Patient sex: M
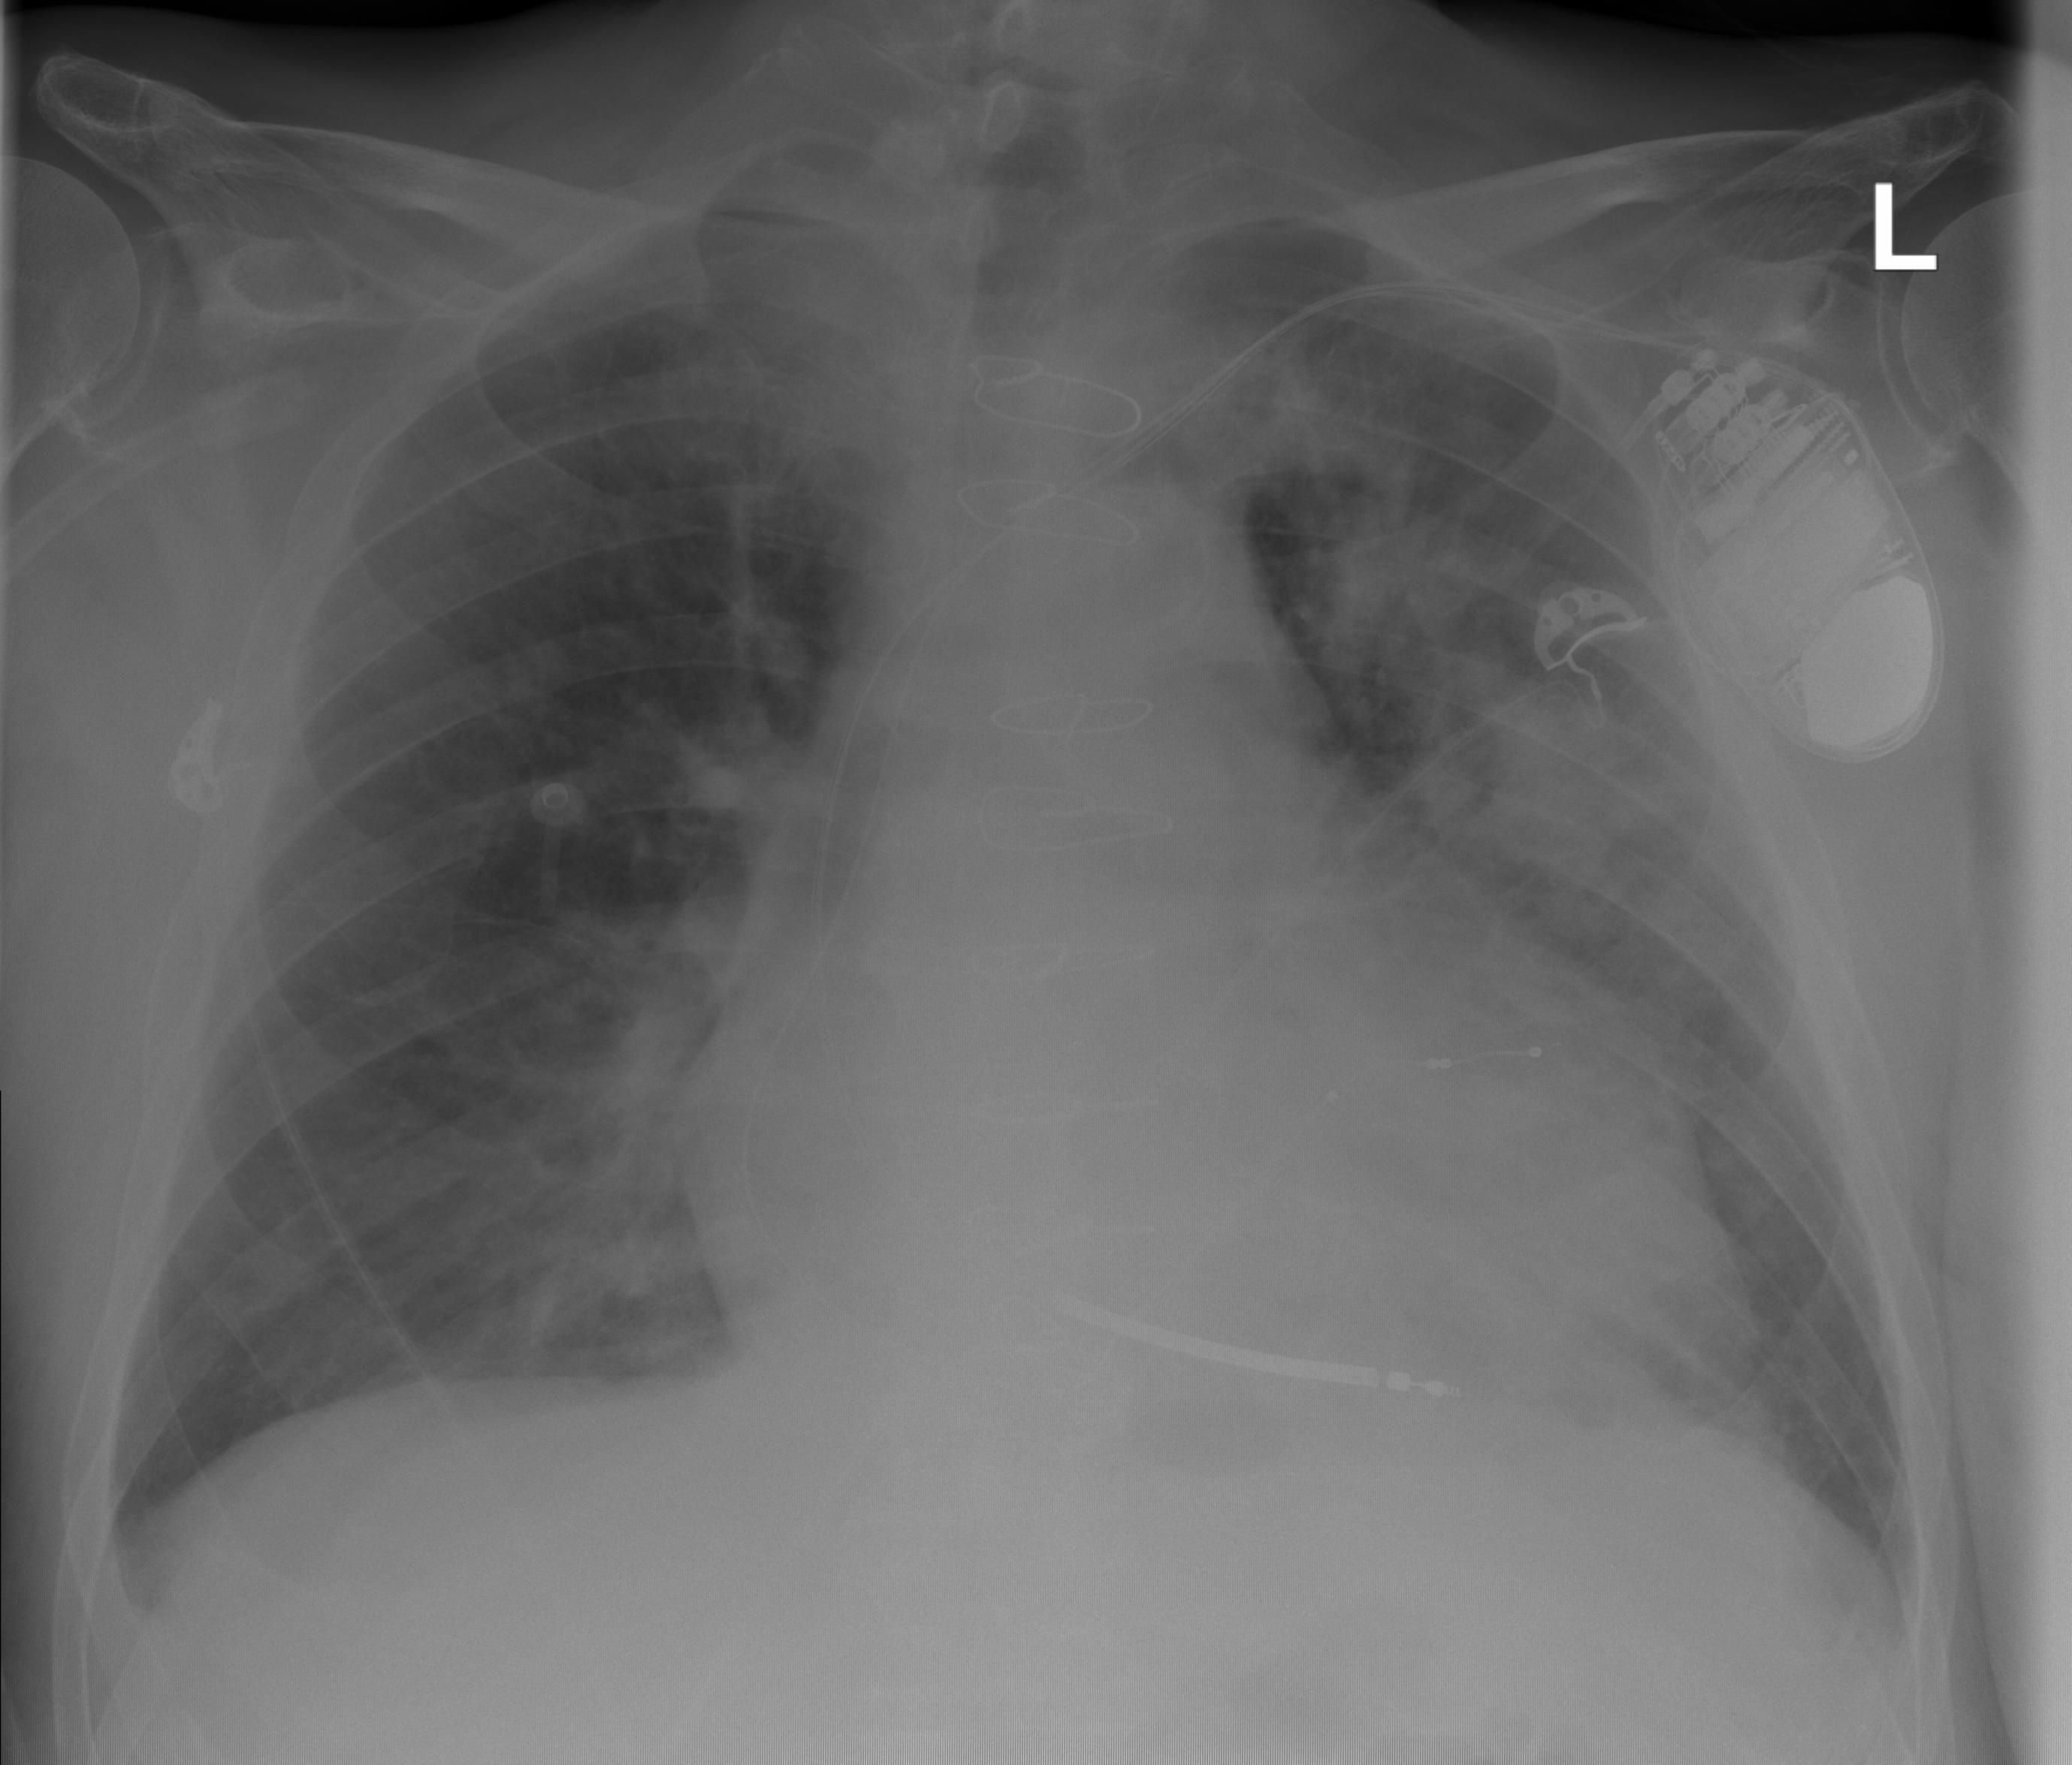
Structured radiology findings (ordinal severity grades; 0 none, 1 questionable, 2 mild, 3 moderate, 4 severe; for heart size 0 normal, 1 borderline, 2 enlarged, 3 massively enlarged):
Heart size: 2
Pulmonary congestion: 0
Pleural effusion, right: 0
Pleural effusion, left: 0
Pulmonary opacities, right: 1
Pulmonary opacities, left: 3
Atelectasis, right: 0
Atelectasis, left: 0